Interaction volume radius: 5 \u00c5
Interaction volume height: 10 \u00c5
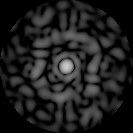
Disorder parameter: 0.8603